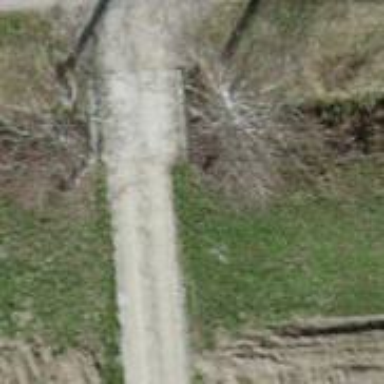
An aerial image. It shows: Concrete bridge over track with grade 2 surface.